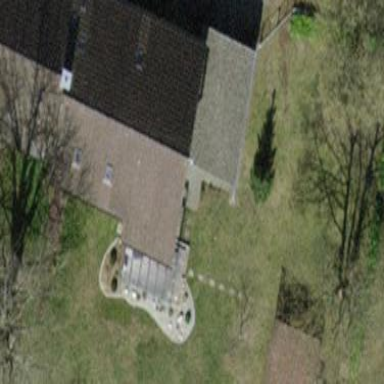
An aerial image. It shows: Gabled roofed house.